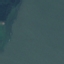
Land use / land cover class: SeaLake